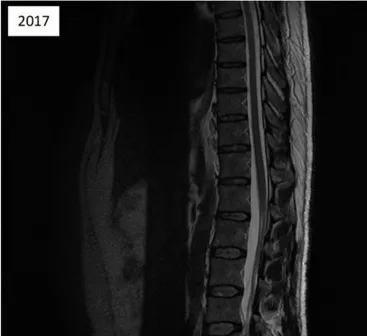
(A) Magnetic resonance imaging of the thoracolumbar spinal cord; sagittal T2-weighted images acquired 1 month after the initial diving incident reveal no abnormalities in spinal cord signal intensity.
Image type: radiology (mri)